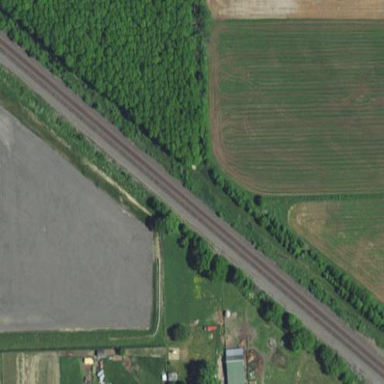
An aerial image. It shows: Railway area.